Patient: sex M, age 78
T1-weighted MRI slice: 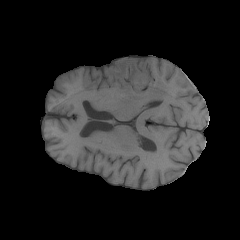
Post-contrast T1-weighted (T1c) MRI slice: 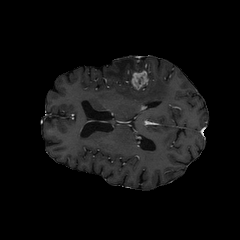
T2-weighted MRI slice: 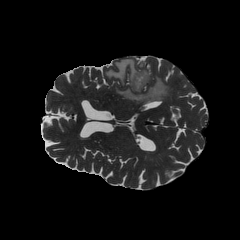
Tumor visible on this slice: yes
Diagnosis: Glioblastoma, IDH-wildtype
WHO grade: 4